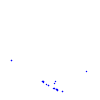
Particle: kaon